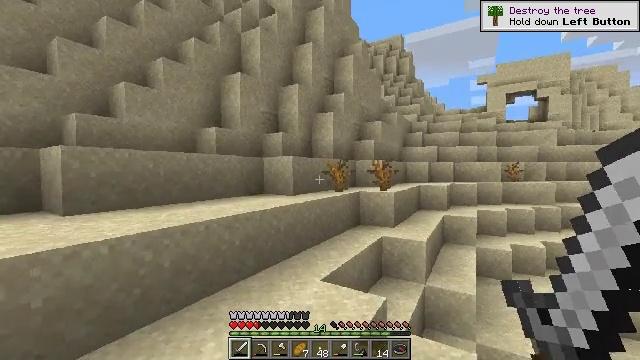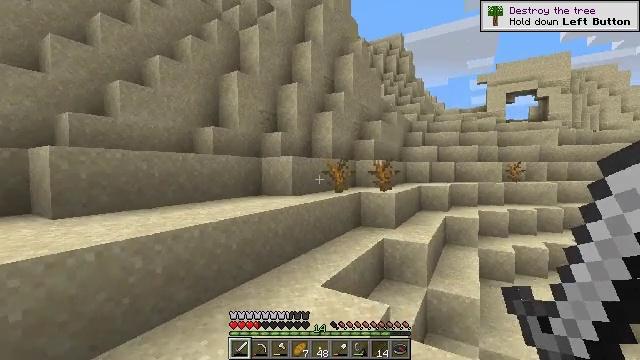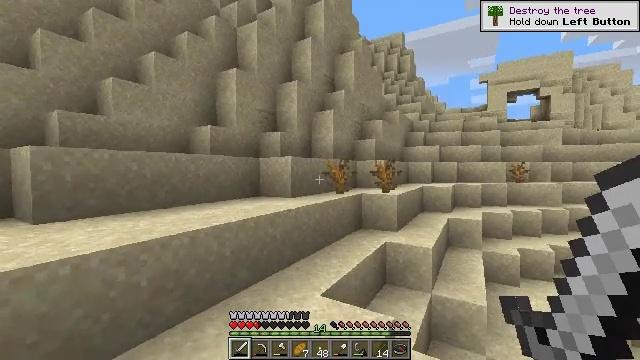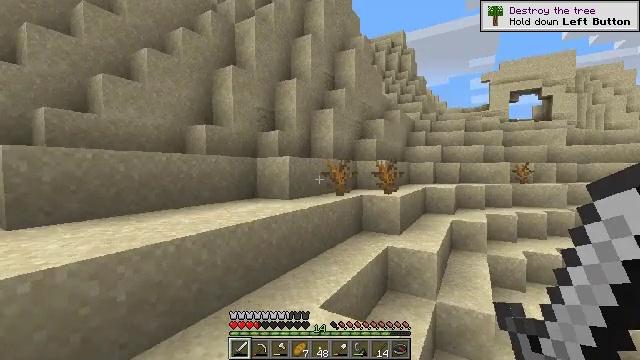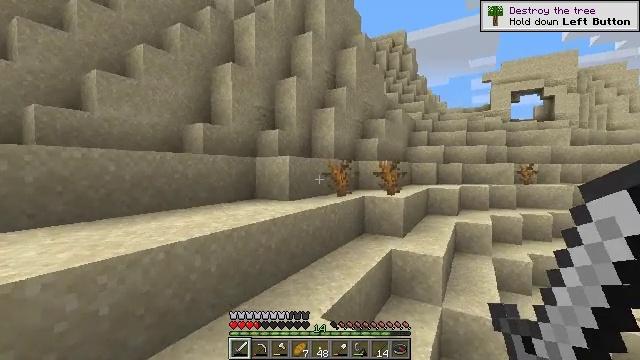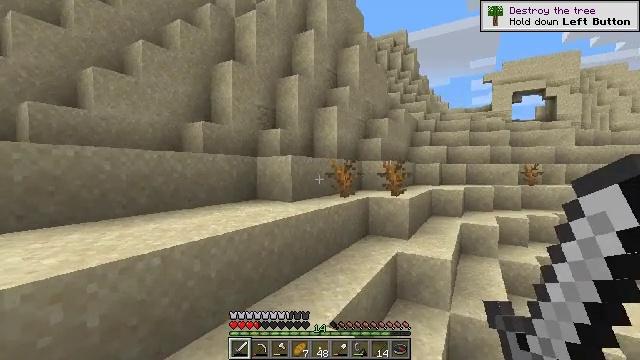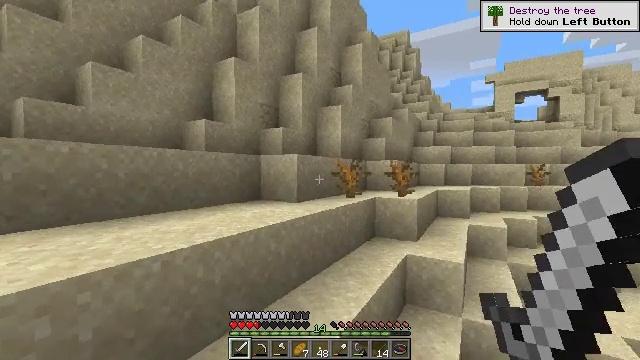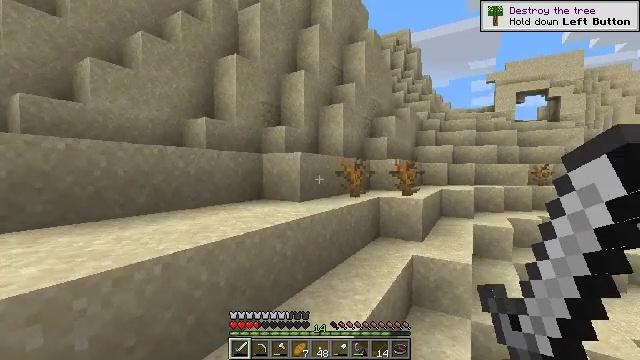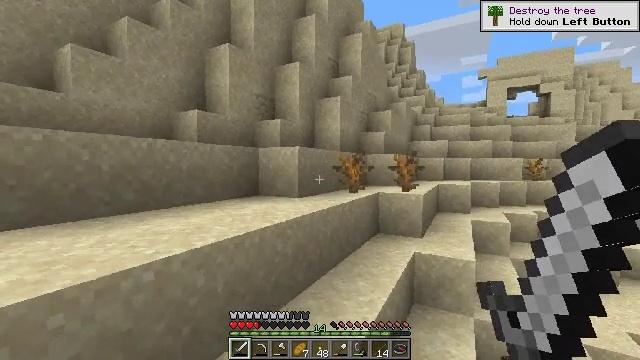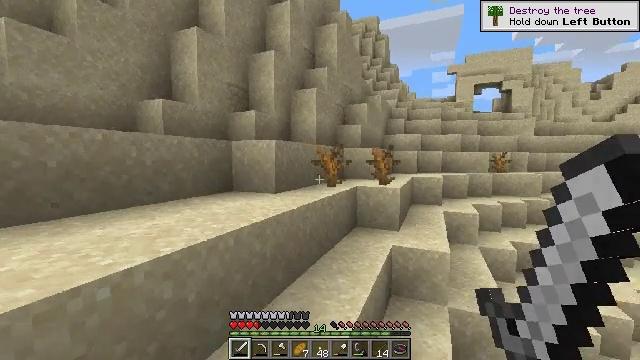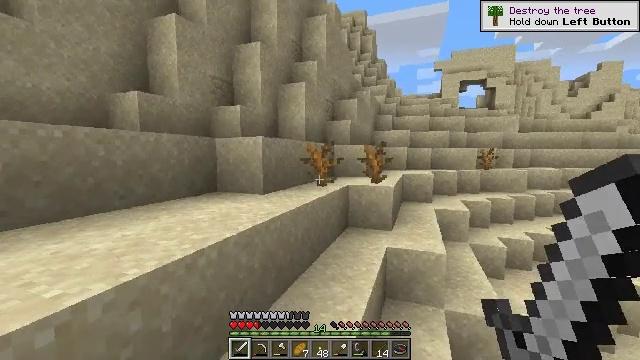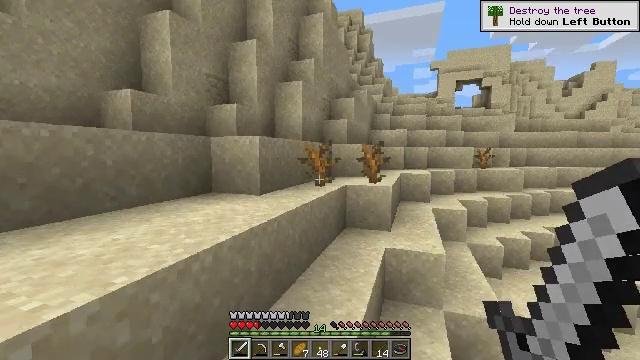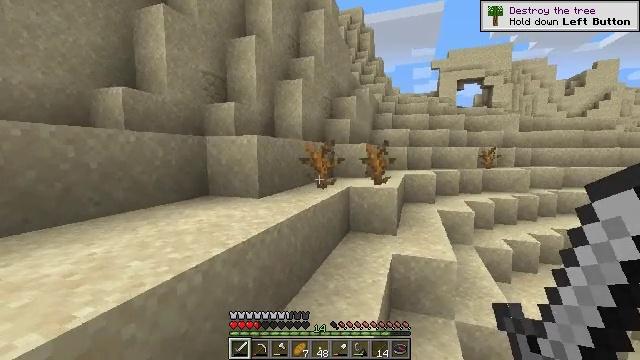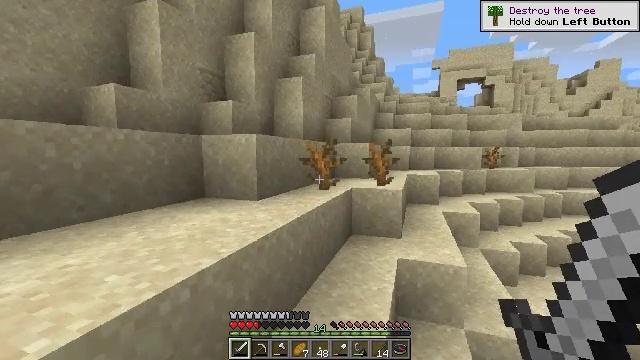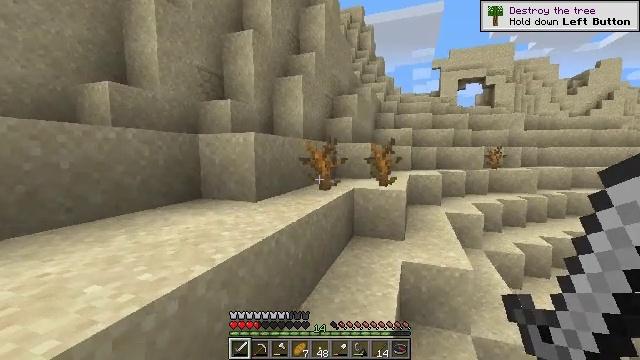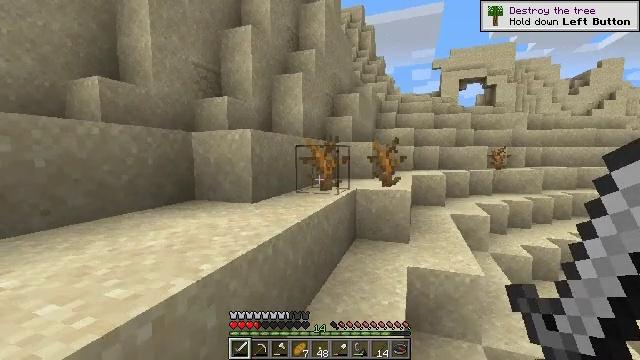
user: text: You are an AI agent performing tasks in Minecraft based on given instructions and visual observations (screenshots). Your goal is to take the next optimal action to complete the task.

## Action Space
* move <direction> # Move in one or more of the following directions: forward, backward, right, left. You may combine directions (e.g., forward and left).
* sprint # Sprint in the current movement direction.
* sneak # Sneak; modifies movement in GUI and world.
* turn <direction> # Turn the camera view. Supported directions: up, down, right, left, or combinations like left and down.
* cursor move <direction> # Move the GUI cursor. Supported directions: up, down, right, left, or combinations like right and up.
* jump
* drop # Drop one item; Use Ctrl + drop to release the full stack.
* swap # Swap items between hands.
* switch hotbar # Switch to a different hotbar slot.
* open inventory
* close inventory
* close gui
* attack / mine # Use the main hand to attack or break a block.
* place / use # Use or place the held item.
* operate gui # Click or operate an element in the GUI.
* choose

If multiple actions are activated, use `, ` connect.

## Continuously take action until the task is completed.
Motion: motion action
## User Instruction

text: Break the dead bush for sticks.
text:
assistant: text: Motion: move forward
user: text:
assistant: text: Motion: move forward
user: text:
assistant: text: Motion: move forward
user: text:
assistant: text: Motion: move forward and move left
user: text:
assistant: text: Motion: move forward and move left
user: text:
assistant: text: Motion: move forward and move left
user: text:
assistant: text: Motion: move forward and move left
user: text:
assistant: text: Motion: move forward, turn right
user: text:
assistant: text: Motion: move forward, turn right and down
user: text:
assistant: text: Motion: move forward, turn right
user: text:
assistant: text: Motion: move forward
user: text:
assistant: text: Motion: move forward
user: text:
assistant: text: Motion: move forward
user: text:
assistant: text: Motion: move forward
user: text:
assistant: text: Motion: move forward
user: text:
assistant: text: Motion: move forward
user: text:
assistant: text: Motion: move forward
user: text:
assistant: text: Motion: move forward
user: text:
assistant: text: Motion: move forward
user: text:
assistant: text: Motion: move forward
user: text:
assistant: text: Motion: move forward, attack / mine
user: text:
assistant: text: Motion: move forward, attack / mine
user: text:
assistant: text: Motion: move forward, attack / mine
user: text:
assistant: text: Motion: move forward, attack / mine
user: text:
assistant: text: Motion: move forward
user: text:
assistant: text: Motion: move forward, jump
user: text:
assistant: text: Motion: move forward, turn right and down, jump
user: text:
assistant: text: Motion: move forward, turn right and down, jump
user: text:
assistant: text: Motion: move forward, turn right and down, jump
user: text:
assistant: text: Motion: move forward, turn right and down, jump